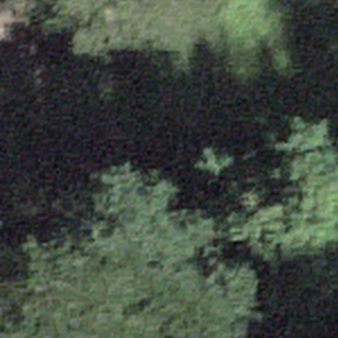
Label: other